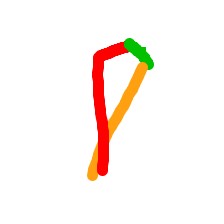
Shape: kite